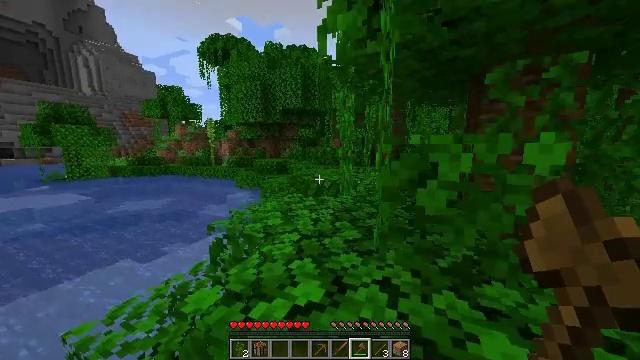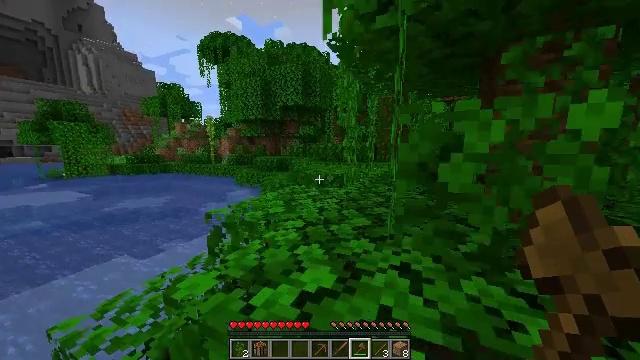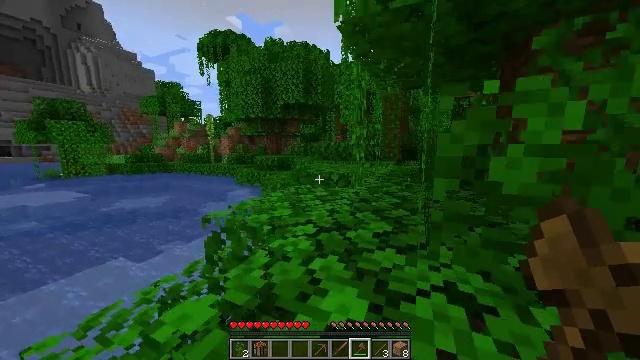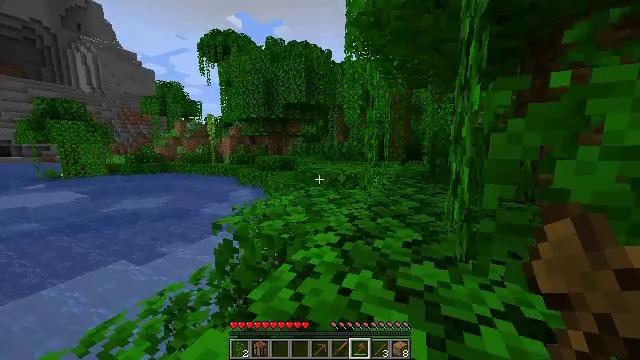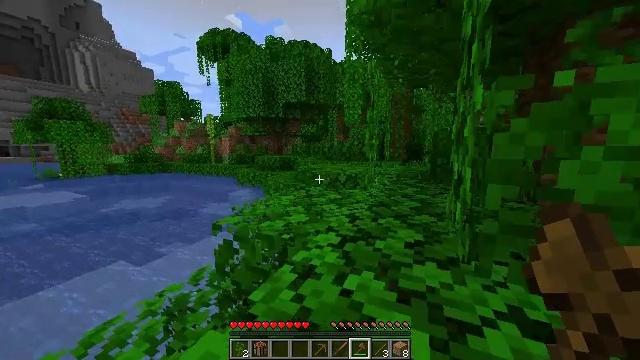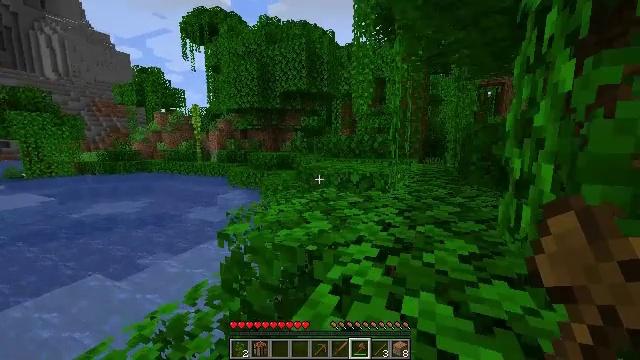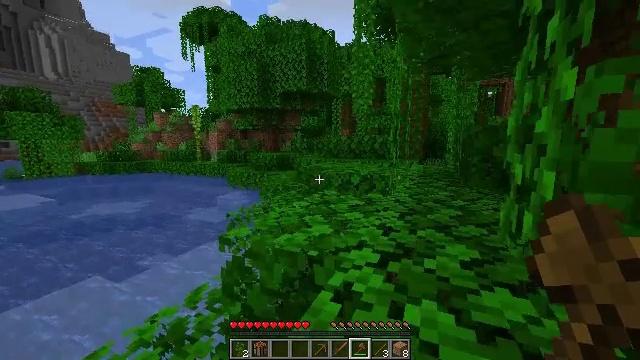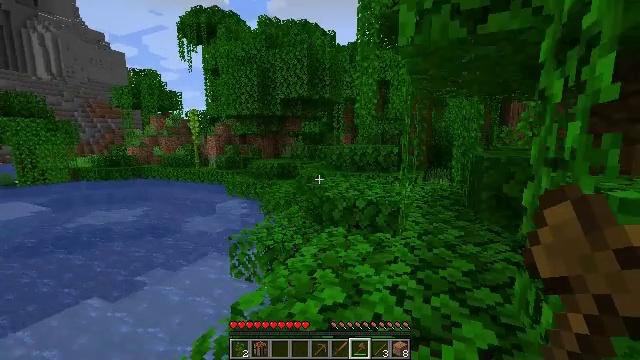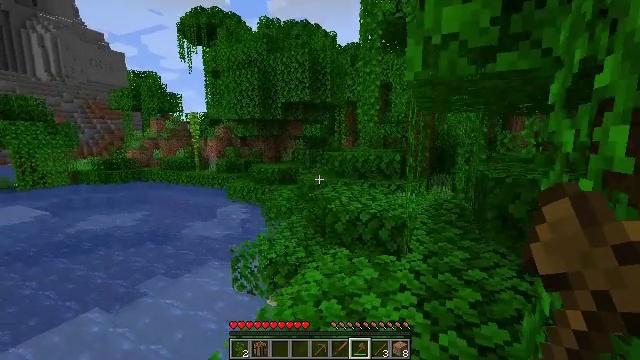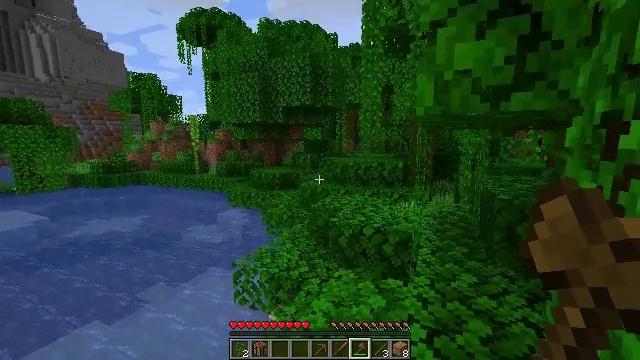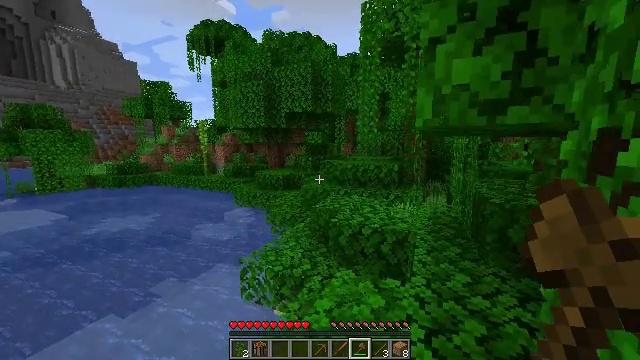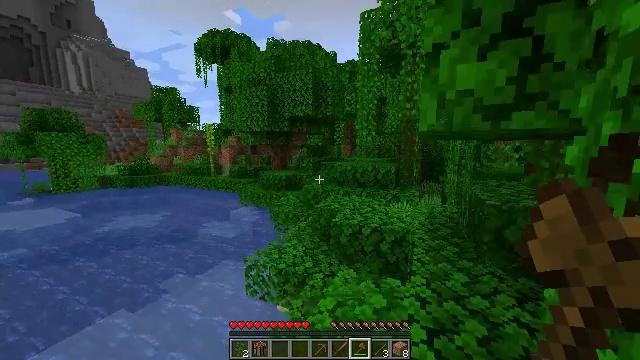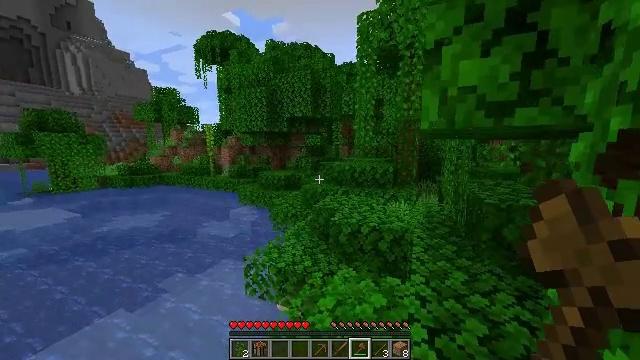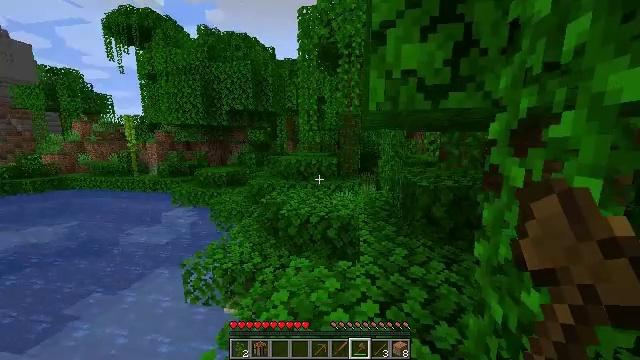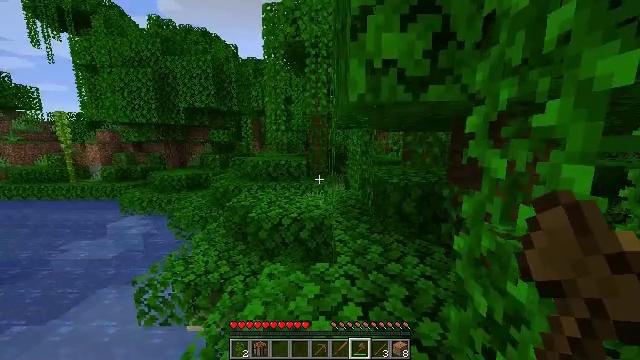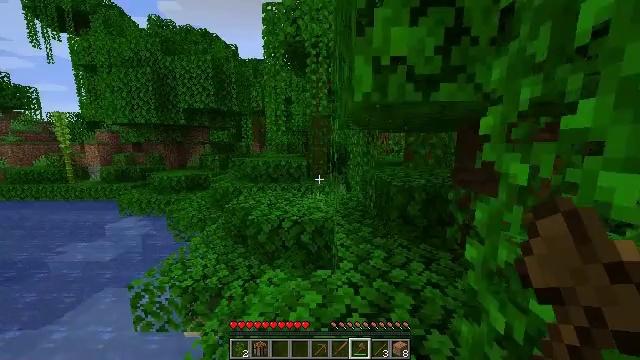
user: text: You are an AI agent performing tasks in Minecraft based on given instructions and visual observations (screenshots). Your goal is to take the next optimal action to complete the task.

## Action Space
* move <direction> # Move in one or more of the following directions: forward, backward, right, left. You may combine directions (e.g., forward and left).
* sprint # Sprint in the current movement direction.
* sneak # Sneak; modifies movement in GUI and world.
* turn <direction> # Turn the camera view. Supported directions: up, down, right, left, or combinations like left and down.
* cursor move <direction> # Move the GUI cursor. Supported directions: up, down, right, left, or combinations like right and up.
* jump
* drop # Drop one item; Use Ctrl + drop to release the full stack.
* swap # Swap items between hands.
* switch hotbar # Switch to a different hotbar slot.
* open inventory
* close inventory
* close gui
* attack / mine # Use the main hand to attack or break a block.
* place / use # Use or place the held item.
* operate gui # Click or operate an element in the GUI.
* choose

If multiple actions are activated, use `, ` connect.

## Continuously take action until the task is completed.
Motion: motion action
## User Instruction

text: Break the bamboo stalk.
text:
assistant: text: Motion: move forward, sprint
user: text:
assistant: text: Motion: move forward, sprint
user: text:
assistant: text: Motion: move forward, sprint
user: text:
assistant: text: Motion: move forward, sprint
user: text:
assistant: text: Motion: move forward, sprint
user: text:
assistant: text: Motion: move forward, sprint, jump
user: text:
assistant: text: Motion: move forward, sprint, jump
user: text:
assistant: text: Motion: move forward, sprint, jump
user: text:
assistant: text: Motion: move forward, sprint, jump
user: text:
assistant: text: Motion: move forward, sprint
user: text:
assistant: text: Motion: move forward, sprint
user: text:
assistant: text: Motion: move forward, sprint
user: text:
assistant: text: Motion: move forward, sprint, turn right and down
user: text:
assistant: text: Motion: move forward, sprint, turn right
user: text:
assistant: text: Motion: move forward, sprint
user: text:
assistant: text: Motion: move forward, sprint
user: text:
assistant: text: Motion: move forward, sprint, jump
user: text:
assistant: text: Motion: move forward, sprint, jump
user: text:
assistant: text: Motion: move forward, sprint, jump
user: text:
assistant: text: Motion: move forward, sprint
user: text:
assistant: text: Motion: move forward, sprint
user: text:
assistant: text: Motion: move forward, sprint
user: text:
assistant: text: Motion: move forward, sprint
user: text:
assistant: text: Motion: move forward, sprint
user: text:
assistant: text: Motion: move forward, sprint, turn left
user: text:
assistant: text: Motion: move forward, sprint, turn left
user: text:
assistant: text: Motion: move forward, sprint, turn left
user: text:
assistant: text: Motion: move forward, sprint, turn left
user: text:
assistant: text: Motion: move forward, sprint, turn left
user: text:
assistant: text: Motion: move forward, sprint